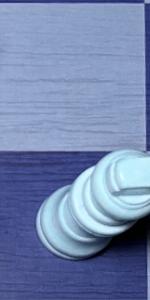
Label: King_White